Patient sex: M
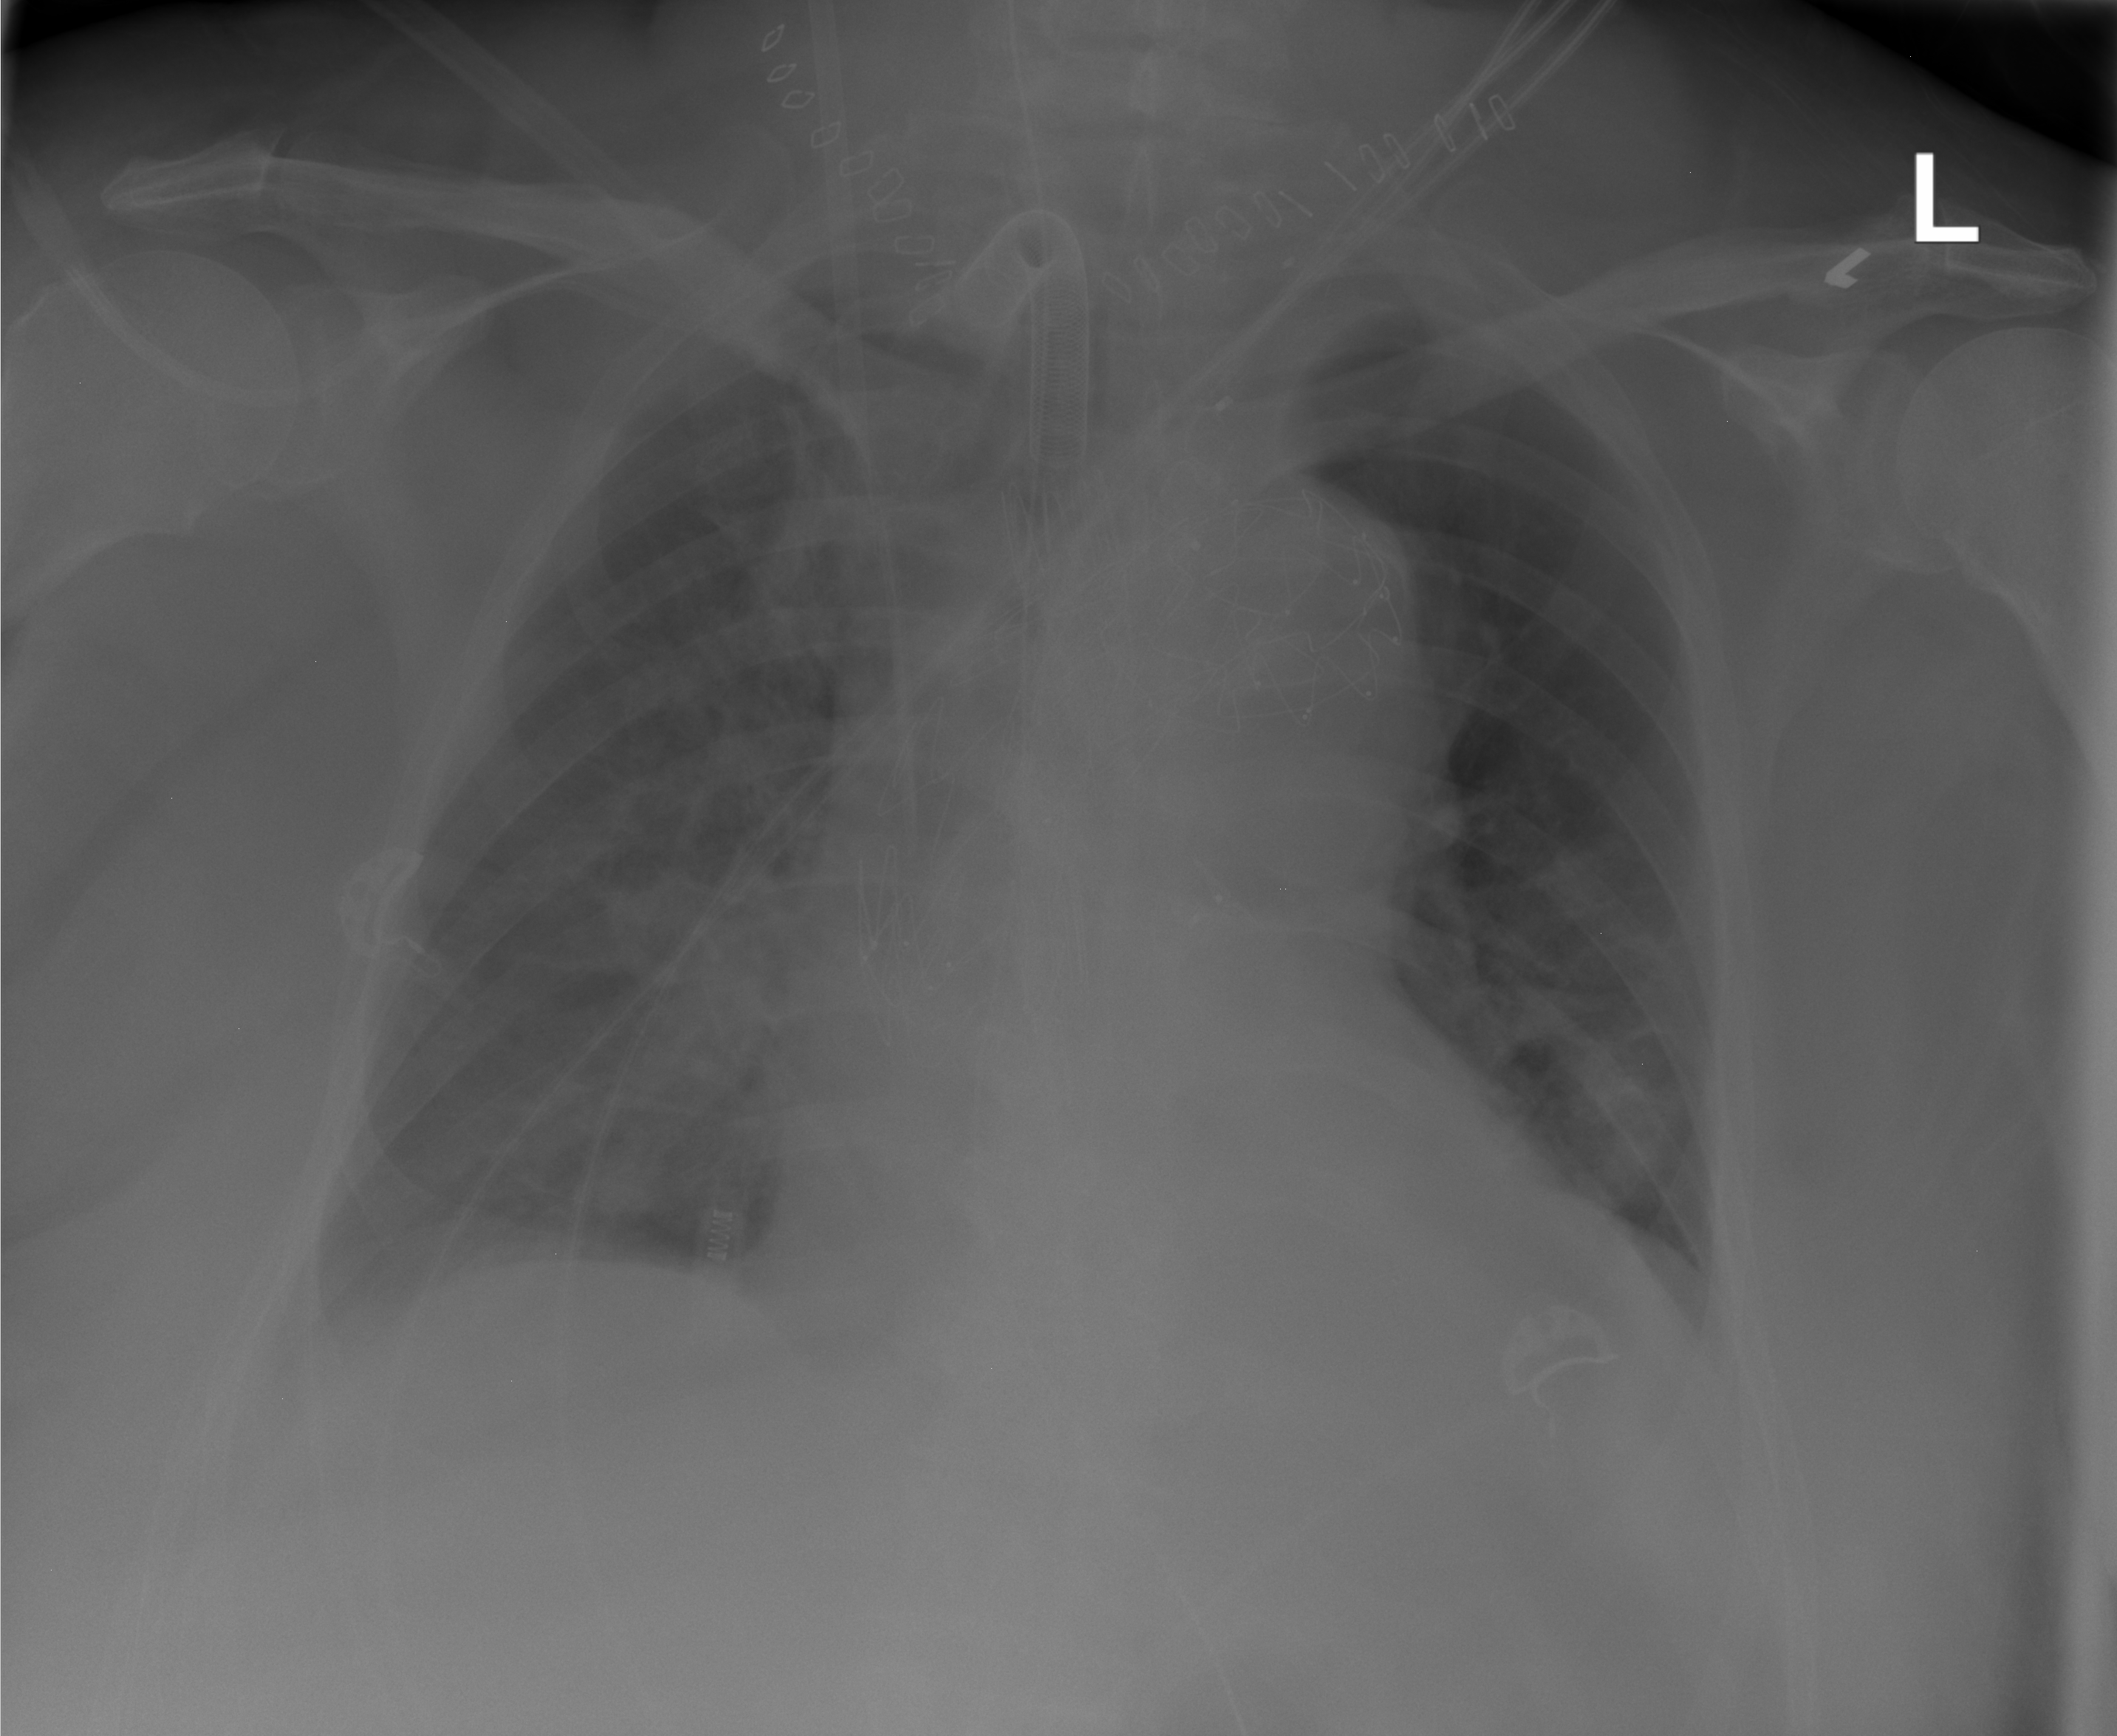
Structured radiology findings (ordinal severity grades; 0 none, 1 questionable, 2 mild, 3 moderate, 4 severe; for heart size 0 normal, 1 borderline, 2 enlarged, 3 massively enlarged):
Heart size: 1
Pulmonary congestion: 1
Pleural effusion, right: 1
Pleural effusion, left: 0
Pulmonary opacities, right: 1
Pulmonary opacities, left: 0
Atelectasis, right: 2
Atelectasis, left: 2